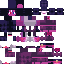
A female human skin with dark skin, wearing brown long hair dressed in a purple hoodie and black pants, featuring a closed mouth.